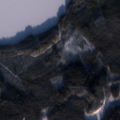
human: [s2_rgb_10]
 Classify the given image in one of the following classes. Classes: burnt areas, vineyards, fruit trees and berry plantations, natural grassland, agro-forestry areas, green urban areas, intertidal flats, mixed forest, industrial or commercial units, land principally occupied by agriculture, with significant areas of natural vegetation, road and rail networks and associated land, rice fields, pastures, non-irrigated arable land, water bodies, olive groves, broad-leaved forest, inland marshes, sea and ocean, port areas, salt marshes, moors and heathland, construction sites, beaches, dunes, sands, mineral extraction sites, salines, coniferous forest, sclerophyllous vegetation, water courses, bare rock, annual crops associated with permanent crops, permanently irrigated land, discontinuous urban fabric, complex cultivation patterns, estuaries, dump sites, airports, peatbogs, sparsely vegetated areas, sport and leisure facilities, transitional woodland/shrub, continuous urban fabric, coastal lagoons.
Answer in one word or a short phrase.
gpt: coniferous forest, mixed forest, transitional woodland/shrub, water bodies